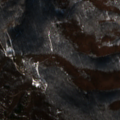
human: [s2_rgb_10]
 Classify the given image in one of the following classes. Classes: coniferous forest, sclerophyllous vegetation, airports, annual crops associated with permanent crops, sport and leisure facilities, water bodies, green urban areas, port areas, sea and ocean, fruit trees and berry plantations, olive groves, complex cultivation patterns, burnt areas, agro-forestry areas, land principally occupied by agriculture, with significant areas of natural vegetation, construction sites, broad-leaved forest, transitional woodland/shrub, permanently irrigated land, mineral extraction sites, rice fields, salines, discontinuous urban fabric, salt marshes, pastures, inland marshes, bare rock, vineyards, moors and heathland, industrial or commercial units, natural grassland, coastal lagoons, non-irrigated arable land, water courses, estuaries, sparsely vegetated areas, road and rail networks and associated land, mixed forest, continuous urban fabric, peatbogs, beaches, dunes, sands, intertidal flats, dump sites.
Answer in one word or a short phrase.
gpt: broad-leaved forest, mixed forest, transitional woodland/shrub